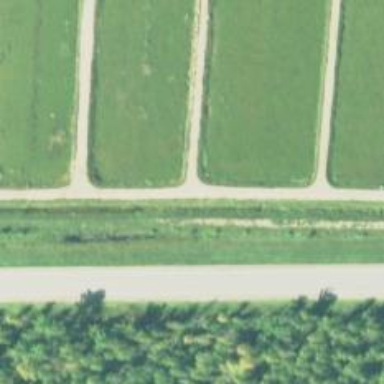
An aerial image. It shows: Track road along embankment dyke.